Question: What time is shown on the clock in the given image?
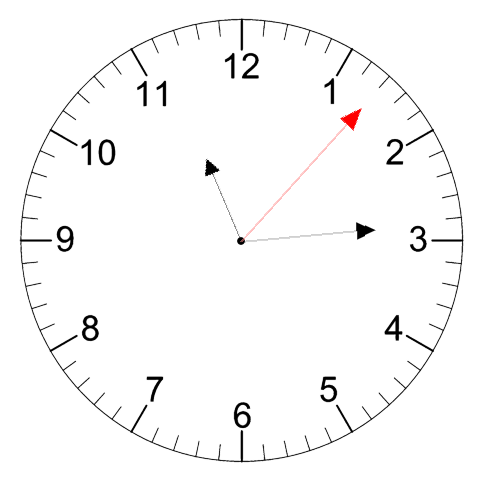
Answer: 11:14:07